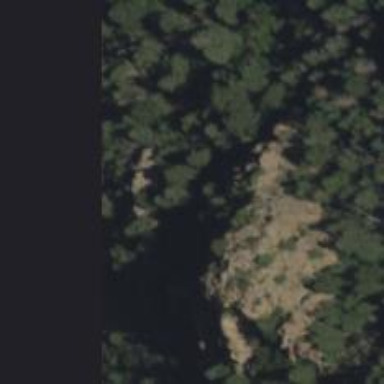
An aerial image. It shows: Natural cliff.